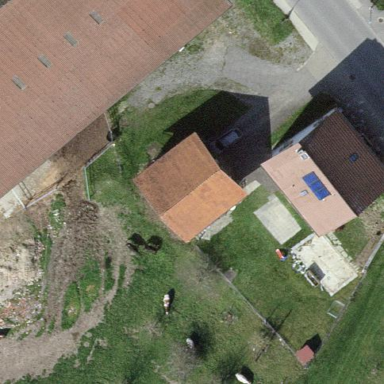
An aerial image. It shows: Farm building.